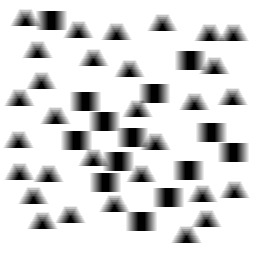
Squares: 14
Triangles: 30
Stars: 0
Total shapes: 44